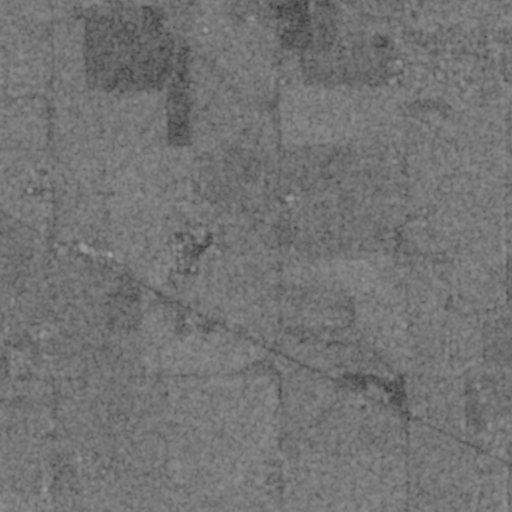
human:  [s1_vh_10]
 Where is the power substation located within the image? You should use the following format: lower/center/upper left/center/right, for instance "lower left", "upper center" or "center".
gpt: The power substation is located in the center left of the image.
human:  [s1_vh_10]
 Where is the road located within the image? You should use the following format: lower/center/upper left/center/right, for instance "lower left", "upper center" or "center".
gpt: There is no road in the image.

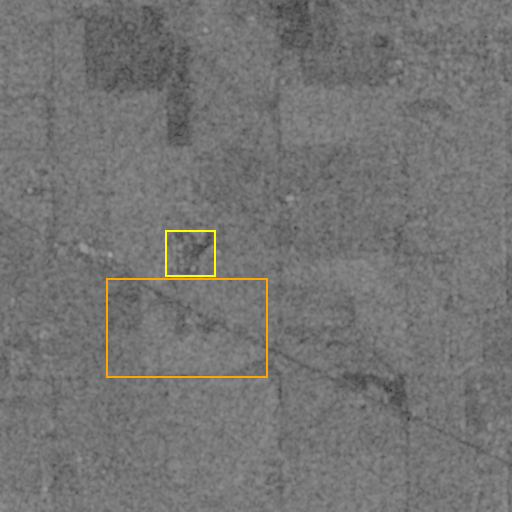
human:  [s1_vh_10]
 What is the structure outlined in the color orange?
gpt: The structure outlined in orange is a crop field.
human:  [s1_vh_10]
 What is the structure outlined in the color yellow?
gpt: The structure outlined in yellow is a power substation.
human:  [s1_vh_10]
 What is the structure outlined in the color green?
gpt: There is no green outline.